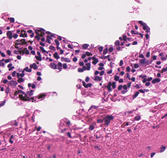
Tumor epithelial tissue: no
Tumor-associated stroma tissue: yes
Normal tissue: no